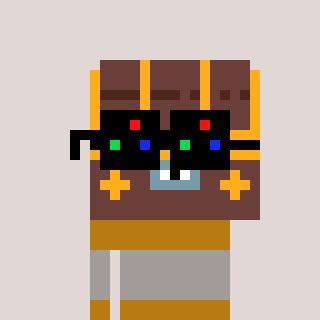
a pixel art character with square black sunglasses, a treasure chest-shaped head and a gold-colored body on a warm background